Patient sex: F
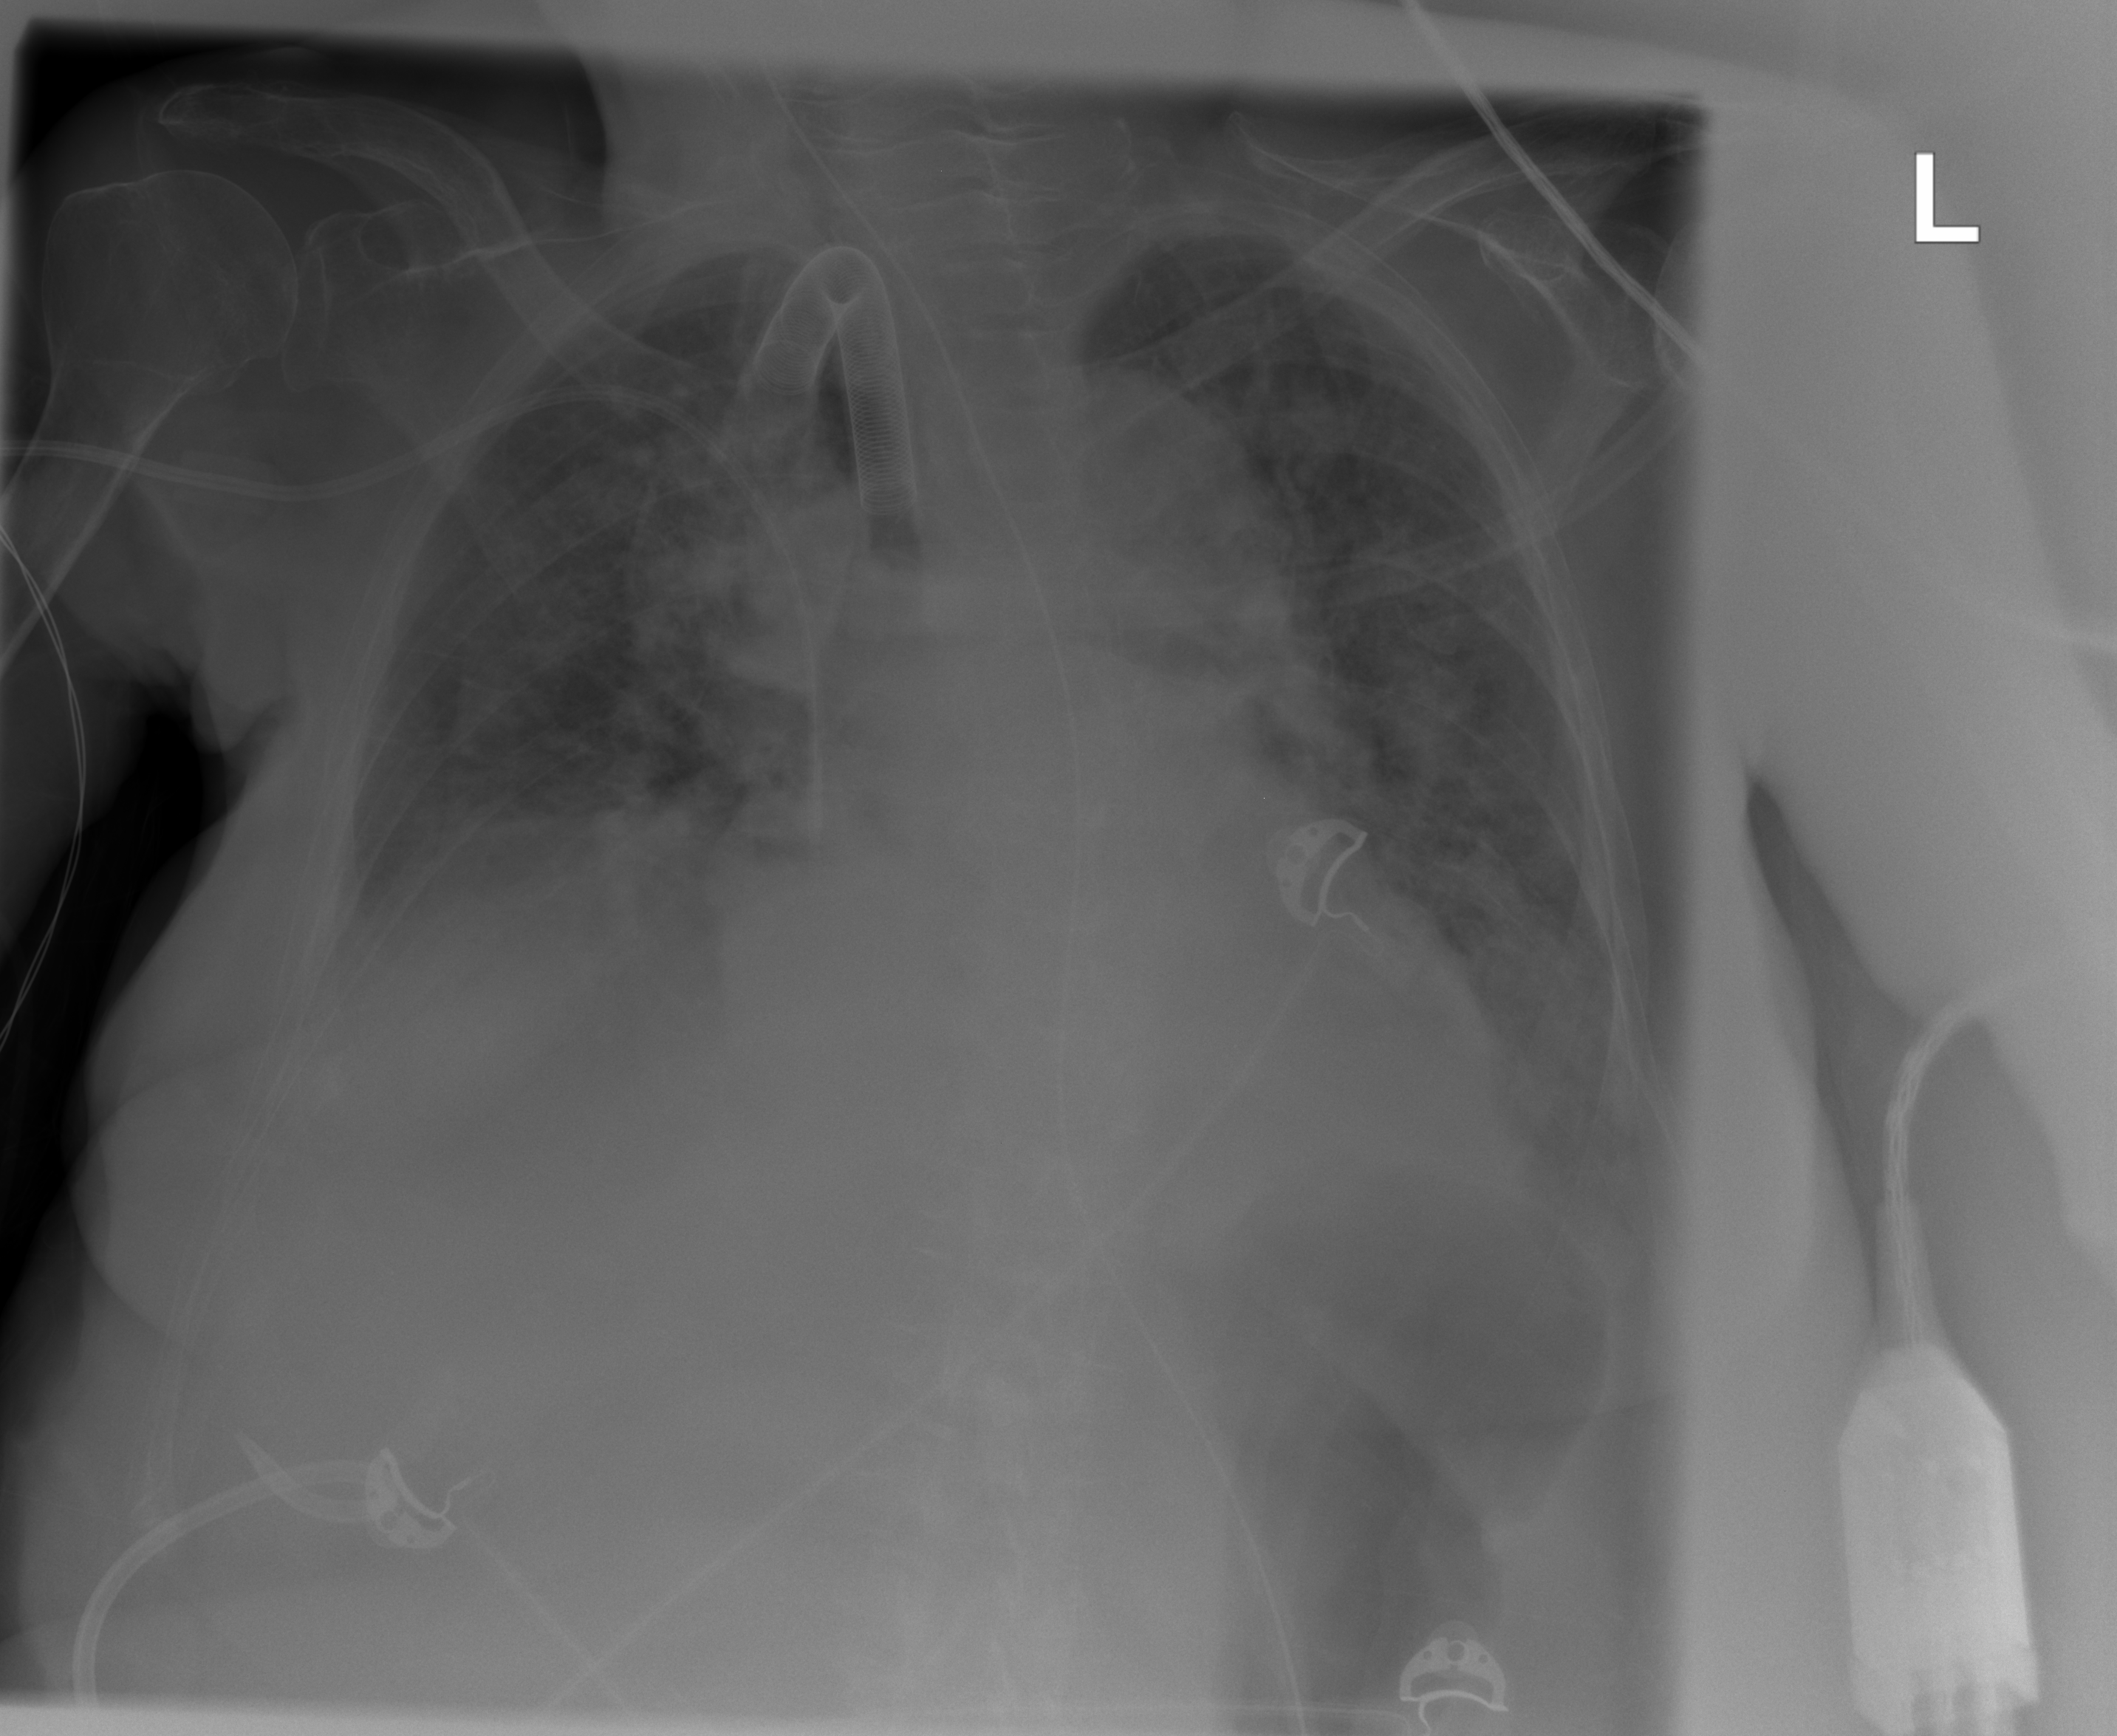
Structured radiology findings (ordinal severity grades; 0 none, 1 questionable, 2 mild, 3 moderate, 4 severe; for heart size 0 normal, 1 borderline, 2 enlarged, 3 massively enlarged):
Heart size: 0
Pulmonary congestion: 3
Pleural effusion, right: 2
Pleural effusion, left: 2
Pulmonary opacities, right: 2
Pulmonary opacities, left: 2
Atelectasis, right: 2
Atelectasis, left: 2